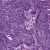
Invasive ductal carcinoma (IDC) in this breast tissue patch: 1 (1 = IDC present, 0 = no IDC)